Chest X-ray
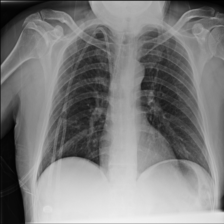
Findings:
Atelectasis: negative
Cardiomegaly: negative
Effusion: negative
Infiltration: negative
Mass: negative
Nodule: negative
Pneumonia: negative
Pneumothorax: negative
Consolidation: negative
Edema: negative
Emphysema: negative
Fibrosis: negative
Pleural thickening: negative
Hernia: negative